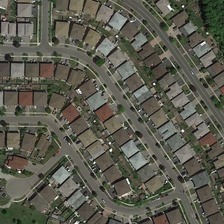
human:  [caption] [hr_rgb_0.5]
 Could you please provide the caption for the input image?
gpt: this residential area is separated as rows of houses by three curved roads .

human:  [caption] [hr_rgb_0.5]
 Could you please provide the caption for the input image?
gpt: houses with gardens are built side by side along the curved roads .

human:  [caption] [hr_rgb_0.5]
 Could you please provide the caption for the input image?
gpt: houses with gardens are built side by side along the curved roads .

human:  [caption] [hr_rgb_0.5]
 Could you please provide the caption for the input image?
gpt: houses with gardens are built side by side along the curved roads .

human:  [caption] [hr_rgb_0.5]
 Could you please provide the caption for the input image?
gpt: many buildings and green trees are in a dense residential area .